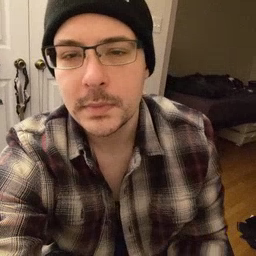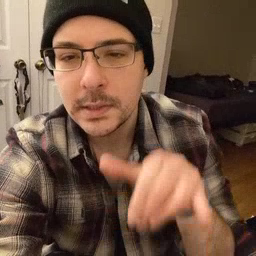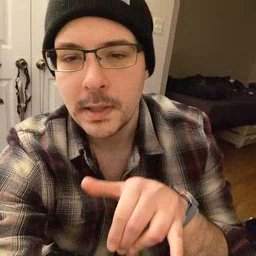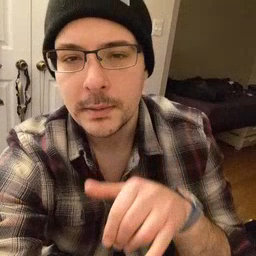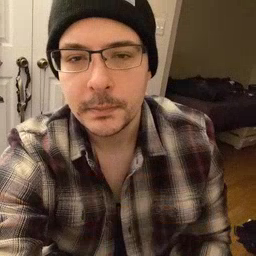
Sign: stay